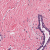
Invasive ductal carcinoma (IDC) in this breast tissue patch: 0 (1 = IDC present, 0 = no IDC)